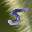
Label: 5